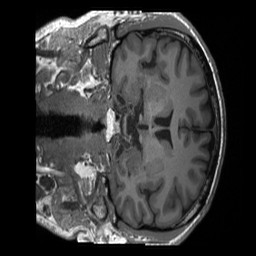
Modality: T1w
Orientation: coronal
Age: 49
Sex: male
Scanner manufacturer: siemens
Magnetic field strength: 3 T
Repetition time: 2.4 s
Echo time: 0.00224 s